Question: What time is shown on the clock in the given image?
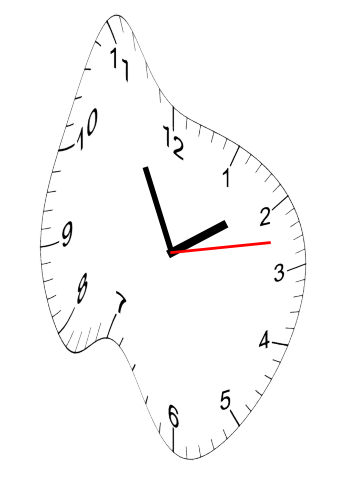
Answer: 01:55:13